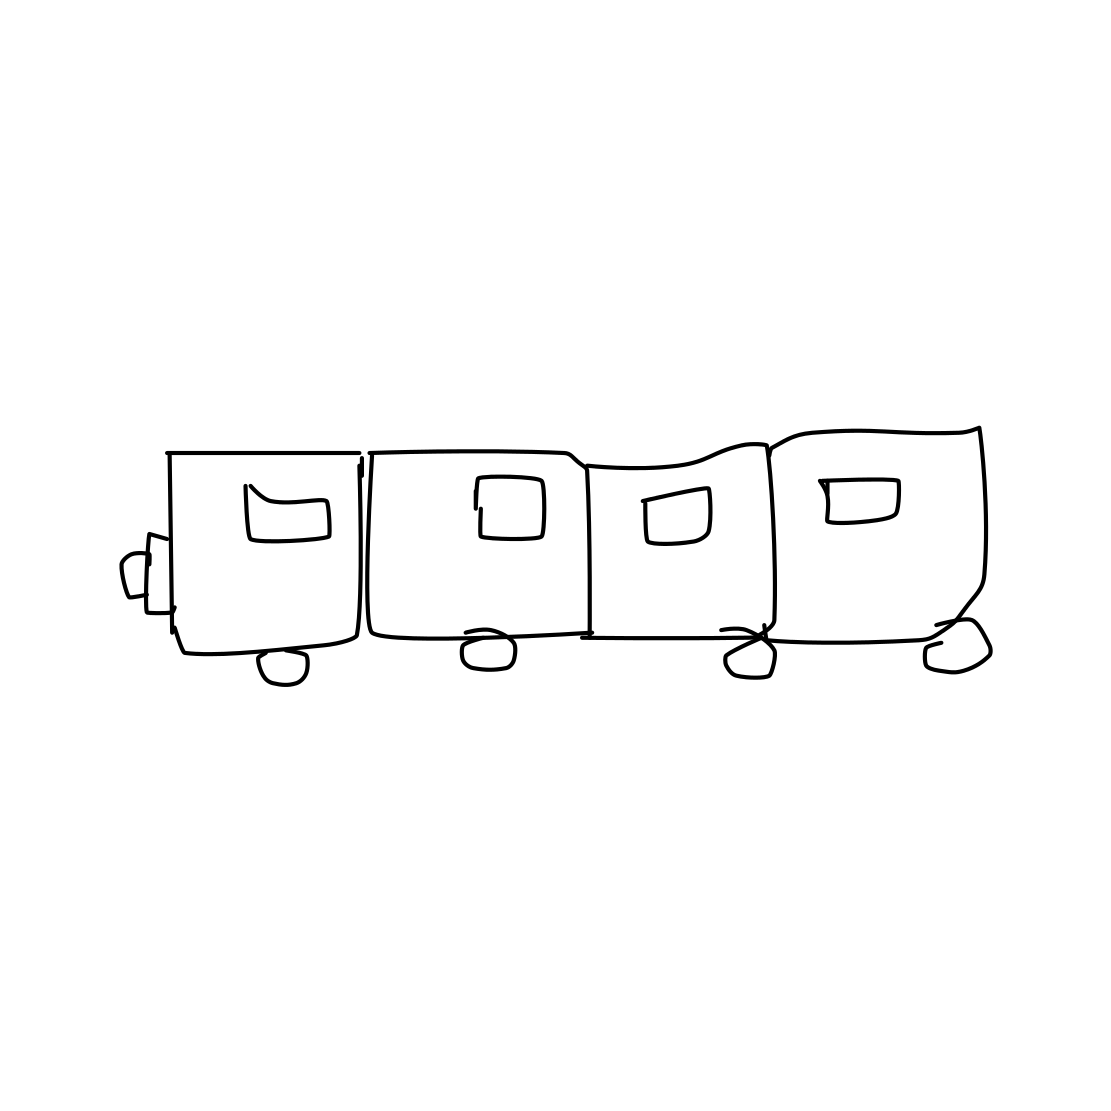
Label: train